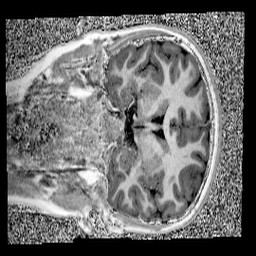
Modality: UNIT1
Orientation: coronal
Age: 11
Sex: male
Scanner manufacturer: siemens
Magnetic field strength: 3 T
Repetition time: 4 s
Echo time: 0.00299 s